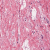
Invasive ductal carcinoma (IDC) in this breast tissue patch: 0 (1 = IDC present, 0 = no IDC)